Question: '''
from django.urls import path, include
urlpatterns = [
path('', include('calc.urls')),
path('admin/', admin.site.urls),
]
'''
'''
from django.shortcuts import render
def home(request):
return render(request, 'tmpl/home.html')
'''
'''
TEMPLATES = [
{
'BACKEND': 'django.template.backends.django.DjangoTemplates',
'DIRS': [os.path.join(BASE_DIR,'tmpl')],
'APP_DIRS': True,
'OPTIONS': {
'context_processors': [
'django.template.context_processors.debug',
'django.template.context_processors.request',
'django.contrib.auth.context_processors.auth',
'django.contrib.messages.context_processors.messages',
],
},
},
'''
'''
from django.urls import path
from . import views
urlpatterns = [
path('', views.home, name='home')
]
'''
folder structure:

It looks like your post is mostly code; please add some more details.
It looks like your post is mostly code; please add some more details.
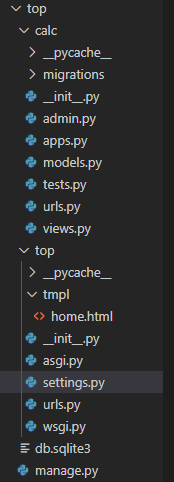
Answer: in your settings.py inside 'TEMPLATES' do:
'''
'DIRS': [os.path.join(BASE_DIR, 'top', 'tmpl')]
'''
and in views.py
'''
return render(request, 'home.html')
'''